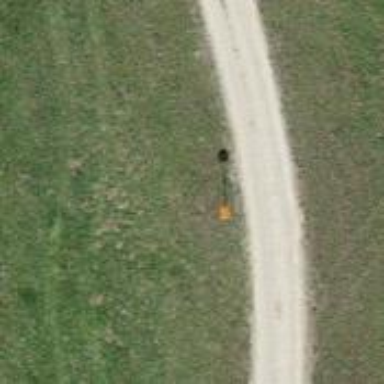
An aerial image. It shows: Pole with roof cover.